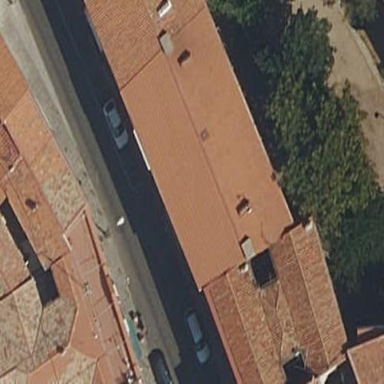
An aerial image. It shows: Apartments building with gabled roof oriented along the structure.